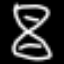
Label: hourglass